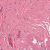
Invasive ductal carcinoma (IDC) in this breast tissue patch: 0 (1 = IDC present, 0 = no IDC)